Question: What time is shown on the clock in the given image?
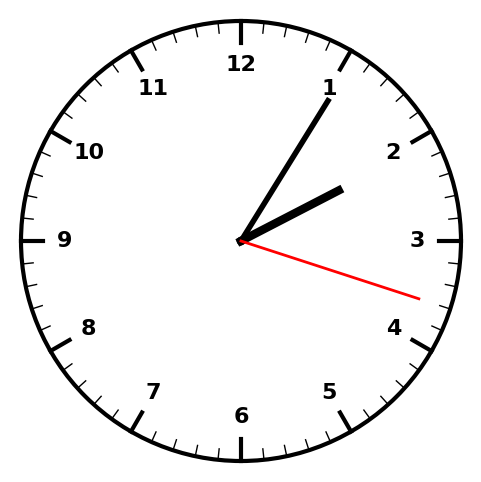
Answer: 02:05:18